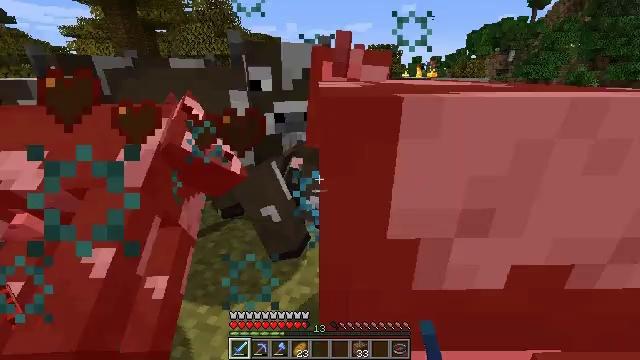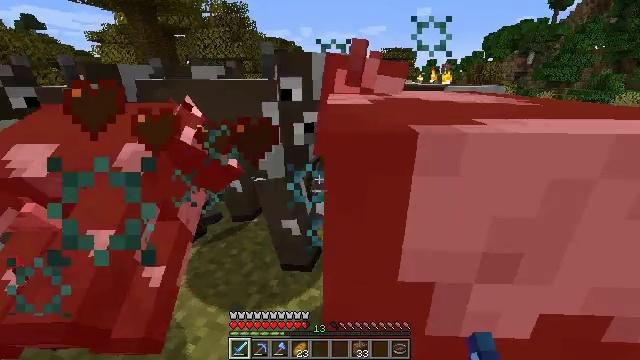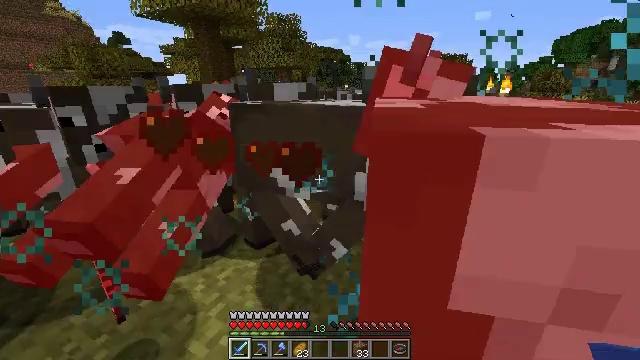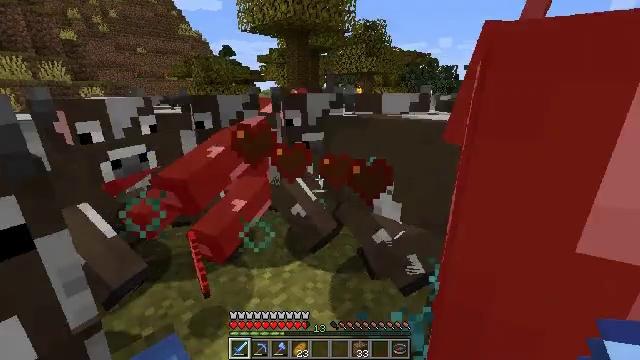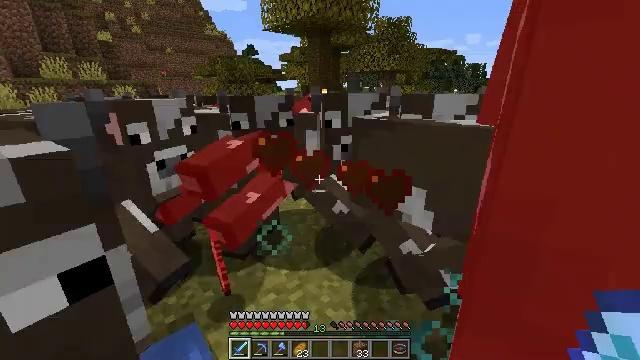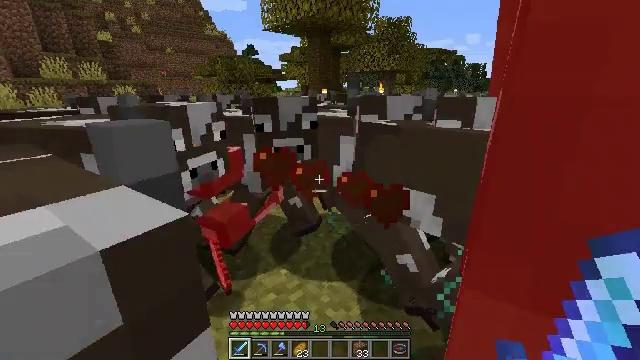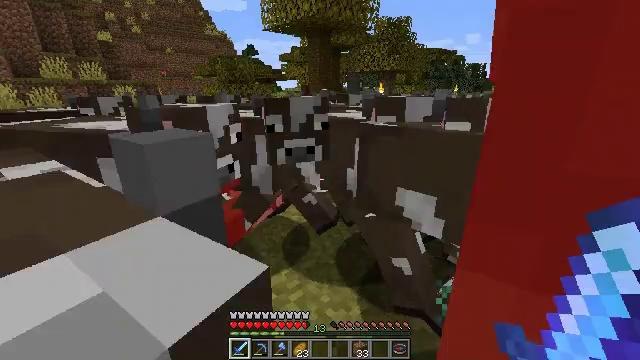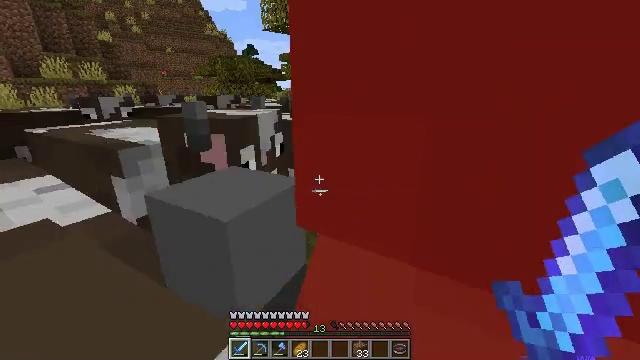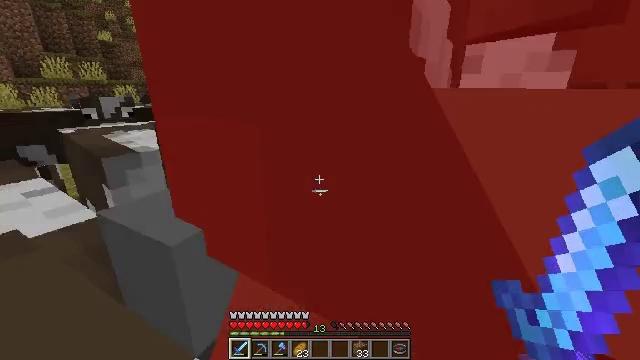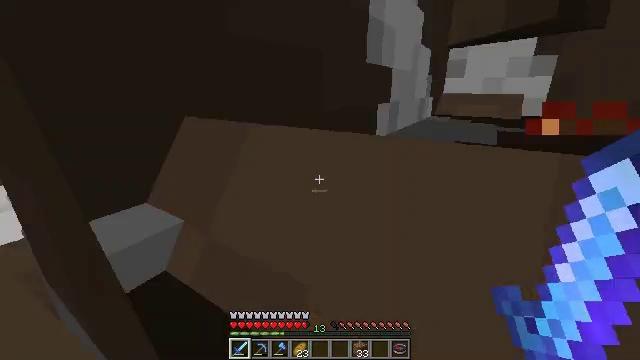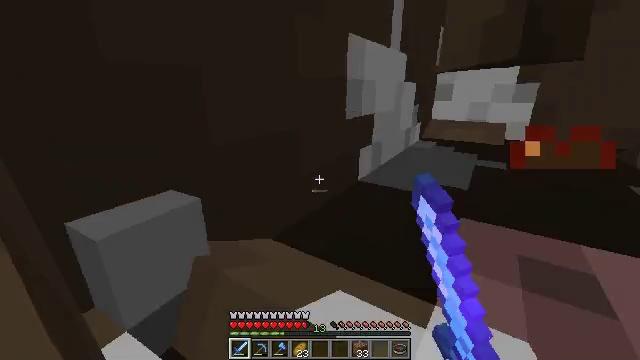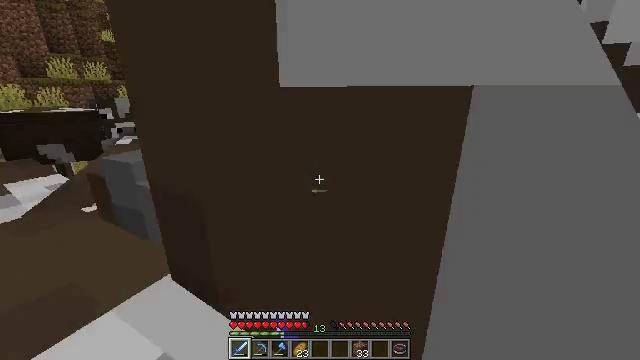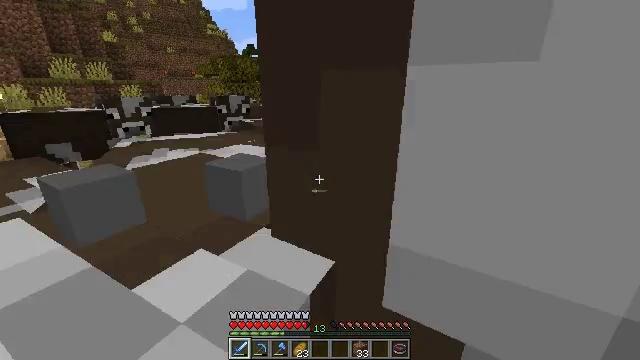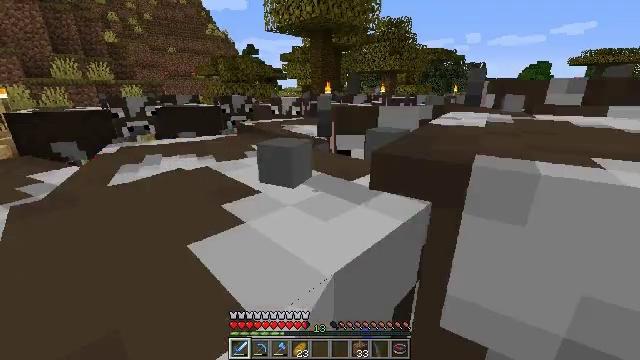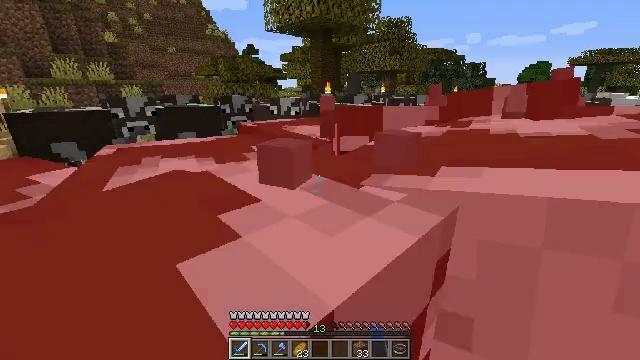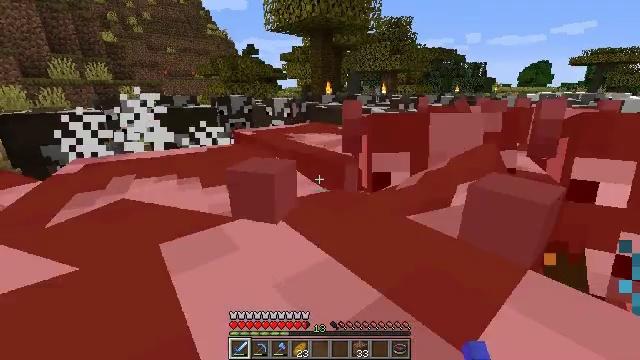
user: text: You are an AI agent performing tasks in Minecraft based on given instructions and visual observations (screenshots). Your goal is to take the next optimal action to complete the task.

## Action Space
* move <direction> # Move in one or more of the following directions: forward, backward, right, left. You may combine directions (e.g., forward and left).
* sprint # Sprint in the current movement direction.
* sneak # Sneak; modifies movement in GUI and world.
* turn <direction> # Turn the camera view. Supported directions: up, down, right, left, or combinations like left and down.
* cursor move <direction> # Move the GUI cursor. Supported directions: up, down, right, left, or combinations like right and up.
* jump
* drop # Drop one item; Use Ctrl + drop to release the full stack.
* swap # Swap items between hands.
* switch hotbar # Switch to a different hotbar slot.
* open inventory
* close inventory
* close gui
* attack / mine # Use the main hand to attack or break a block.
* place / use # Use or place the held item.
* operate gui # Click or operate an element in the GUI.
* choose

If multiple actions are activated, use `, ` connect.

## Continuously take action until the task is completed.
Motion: motion action
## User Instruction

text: Combat the cow.
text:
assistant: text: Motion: turn left
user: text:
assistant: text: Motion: turn left and up
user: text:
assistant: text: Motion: turn left and up
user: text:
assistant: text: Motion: turn left
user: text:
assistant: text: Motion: no_op
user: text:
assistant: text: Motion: no_op
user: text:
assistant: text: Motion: no_op
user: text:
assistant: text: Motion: no_op
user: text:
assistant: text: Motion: attack / mine
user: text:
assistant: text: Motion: attack / mine
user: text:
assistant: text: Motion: attack / mine
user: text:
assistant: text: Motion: attack / mine
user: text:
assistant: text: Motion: no_op
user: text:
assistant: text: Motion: move forward
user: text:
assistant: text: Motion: move forward
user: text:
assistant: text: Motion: move forward
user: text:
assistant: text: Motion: move forward, turn right and down
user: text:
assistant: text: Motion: move forward
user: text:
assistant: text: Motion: no_op
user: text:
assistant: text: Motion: no_op
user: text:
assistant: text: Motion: attack / mine
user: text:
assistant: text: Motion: attack / mine
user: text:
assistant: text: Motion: attack / mine
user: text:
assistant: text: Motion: attack / mine
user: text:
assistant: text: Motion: no_op
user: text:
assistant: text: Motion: no_op
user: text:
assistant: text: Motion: no_op
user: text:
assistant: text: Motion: no_op
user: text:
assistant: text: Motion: no_op
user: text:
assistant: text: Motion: no_op